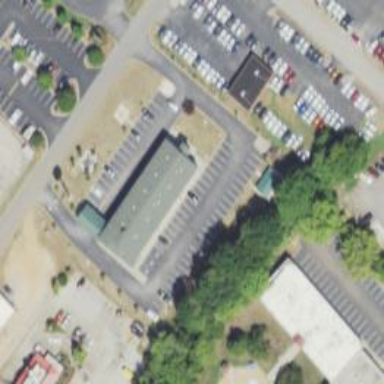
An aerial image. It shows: Motel building.